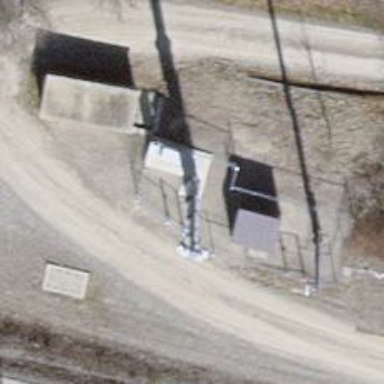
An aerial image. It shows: Communication tower.